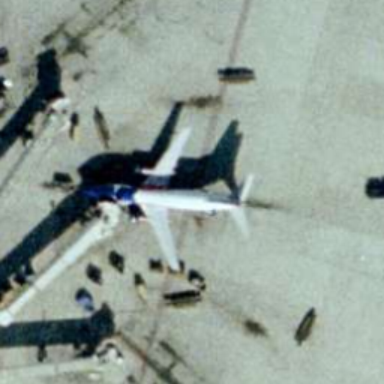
An airplanes is surrounded with some cars .